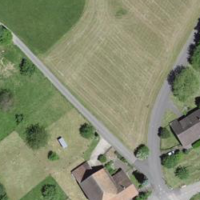
EUNIS habitat code: 55
Species observed at this site:
Melittis melissophyllum